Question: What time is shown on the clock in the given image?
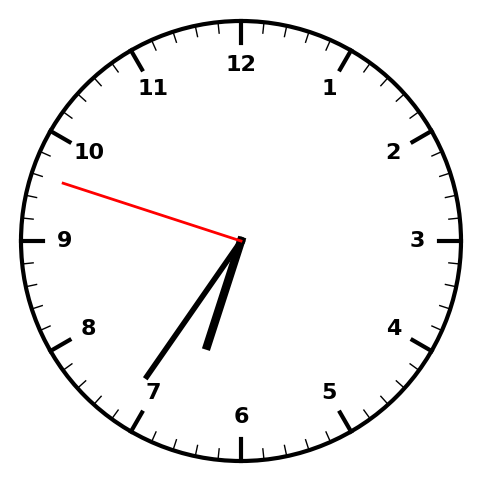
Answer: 06:35:48